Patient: sex F, age 36
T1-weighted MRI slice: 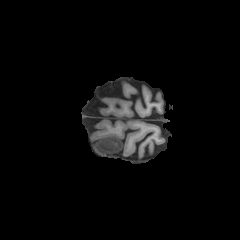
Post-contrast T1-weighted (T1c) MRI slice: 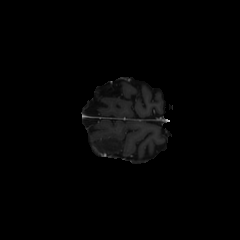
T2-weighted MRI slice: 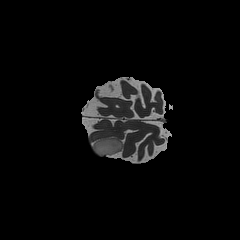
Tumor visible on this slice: yes
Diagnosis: Astrocytoma, IDH-mutant
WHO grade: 3